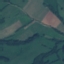
Land use / land cover class: Pasture